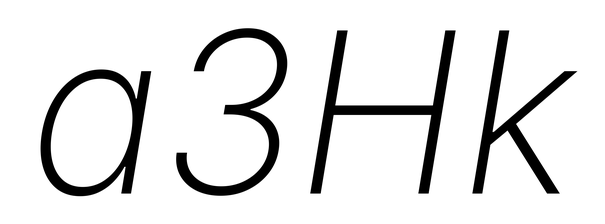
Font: Inter-Italic_ExtraLight_Italic